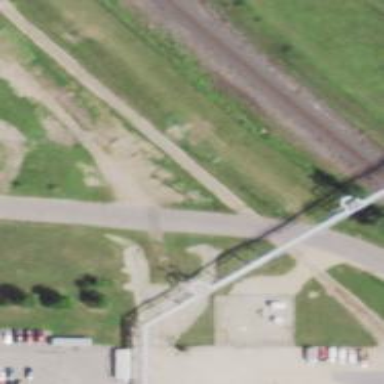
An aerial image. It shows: Abandoned railway.